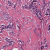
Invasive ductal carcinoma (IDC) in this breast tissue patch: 1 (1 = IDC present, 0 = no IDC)